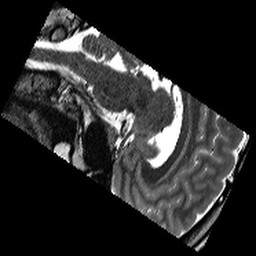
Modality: T2w
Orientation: sagittal